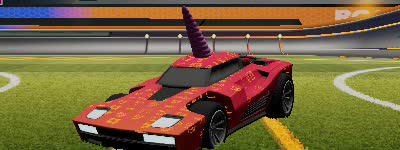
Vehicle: breakout